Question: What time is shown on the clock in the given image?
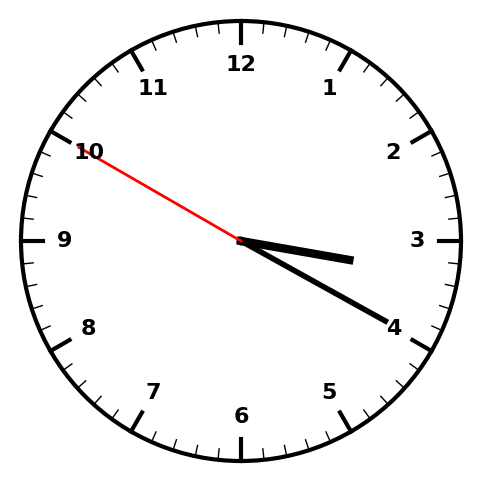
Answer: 03:19:50